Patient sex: F
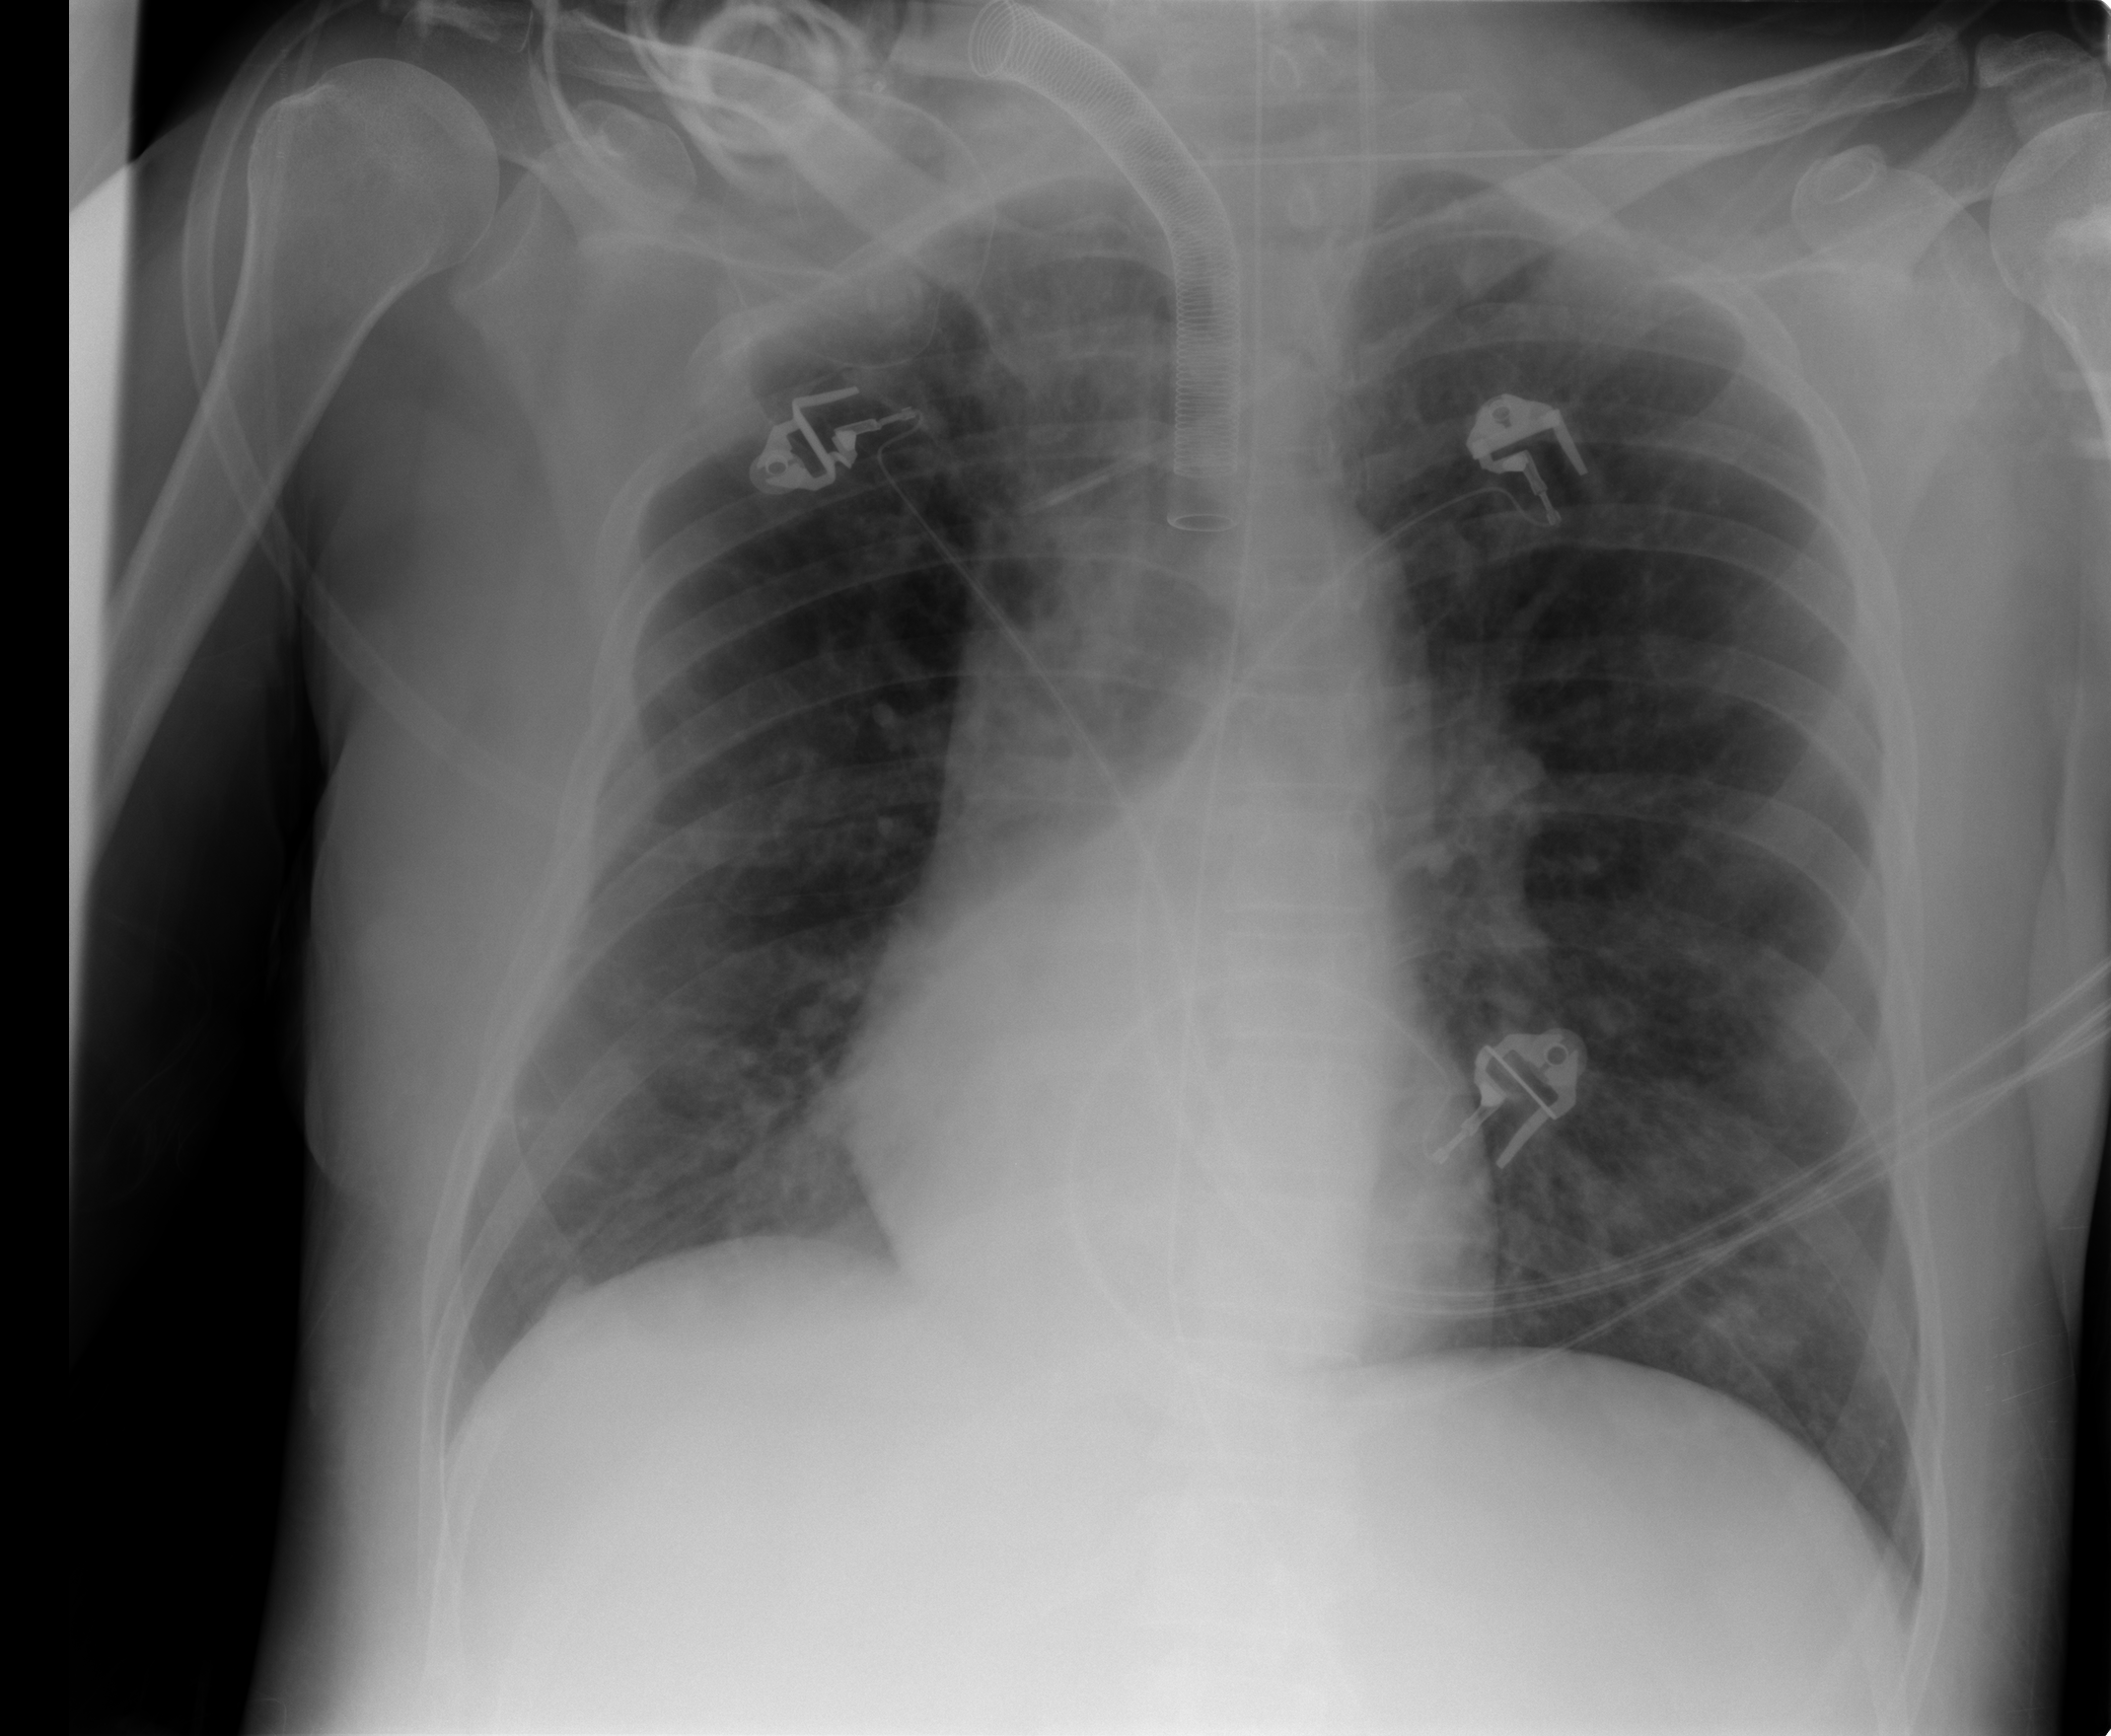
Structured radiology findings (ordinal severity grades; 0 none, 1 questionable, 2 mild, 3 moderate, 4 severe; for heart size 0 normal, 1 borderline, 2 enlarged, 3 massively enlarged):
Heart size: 0
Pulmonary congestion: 2
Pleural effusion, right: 0
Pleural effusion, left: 0
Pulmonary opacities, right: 2
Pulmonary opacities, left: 2
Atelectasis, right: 2
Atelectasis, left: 2